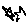
Label: star